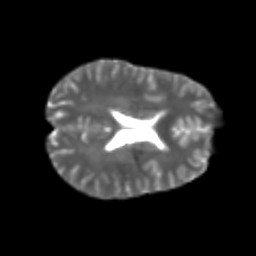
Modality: T2w
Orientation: axial
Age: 22
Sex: male
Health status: healthy
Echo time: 0.074 s